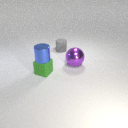
small green rubber cube in front of small gray rubber cylinder